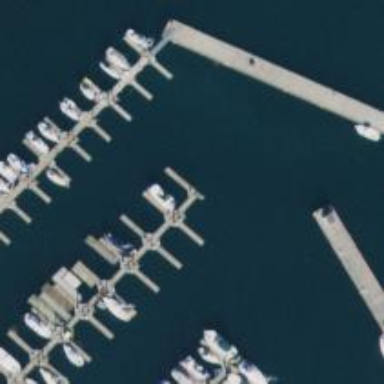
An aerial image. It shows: Man-made pier.